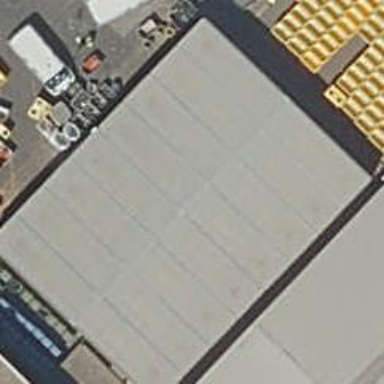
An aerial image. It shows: Industrial building.